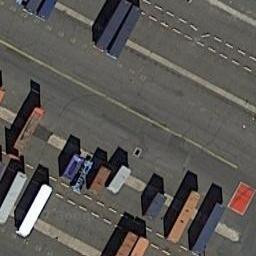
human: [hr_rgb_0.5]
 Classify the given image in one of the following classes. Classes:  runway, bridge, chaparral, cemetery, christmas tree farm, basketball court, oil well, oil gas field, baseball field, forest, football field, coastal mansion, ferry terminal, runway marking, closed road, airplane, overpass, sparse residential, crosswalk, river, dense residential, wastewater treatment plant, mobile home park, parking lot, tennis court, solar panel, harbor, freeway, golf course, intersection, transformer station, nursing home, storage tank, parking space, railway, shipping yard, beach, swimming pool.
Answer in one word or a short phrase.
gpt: shipping yard